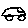
Label: car